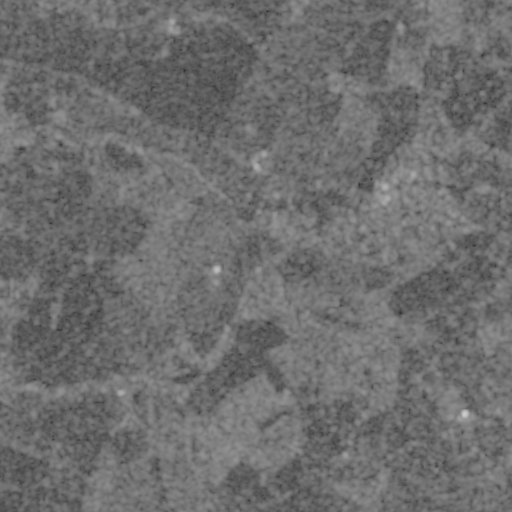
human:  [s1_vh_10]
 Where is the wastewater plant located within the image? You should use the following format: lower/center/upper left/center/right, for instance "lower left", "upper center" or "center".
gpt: The wastewater plant is located in the center of the image.
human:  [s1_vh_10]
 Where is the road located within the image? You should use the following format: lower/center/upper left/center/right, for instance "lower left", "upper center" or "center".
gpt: There is no road in the image.

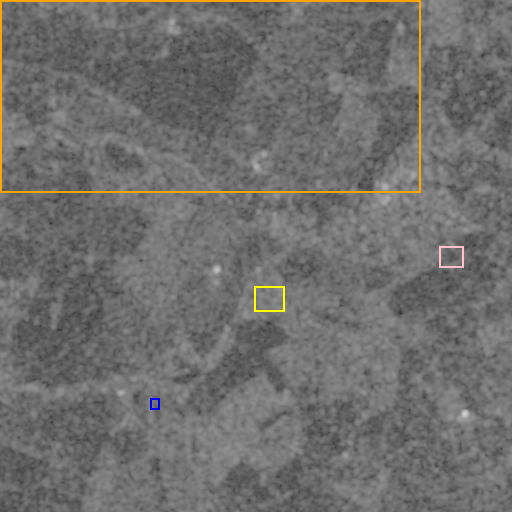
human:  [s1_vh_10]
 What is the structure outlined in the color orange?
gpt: The structure outlined in orange is a crop field.
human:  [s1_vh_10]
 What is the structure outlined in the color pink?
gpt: The structure outlined in pink is a park.
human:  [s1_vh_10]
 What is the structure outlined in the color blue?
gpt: The structure outlined in blue is a parking lot.
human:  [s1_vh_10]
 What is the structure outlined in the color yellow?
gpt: The structure outlined in yellow is a wastewater plant.
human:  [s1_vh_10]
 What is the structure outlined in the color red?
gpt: There is no red outline.